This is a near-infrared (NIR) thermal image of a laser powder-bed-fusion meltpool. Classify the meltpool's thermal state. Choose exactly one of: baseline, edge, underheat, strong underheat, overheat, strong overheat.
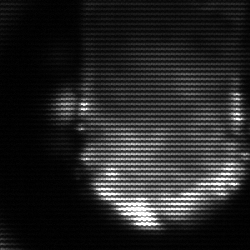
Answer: baseline